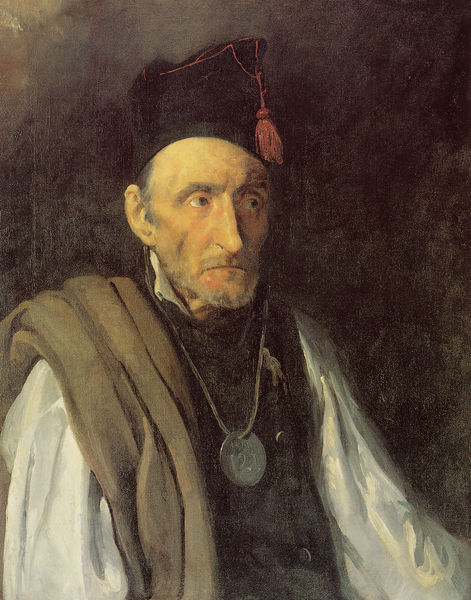
Titel: Le monomane du commandement militaire
Künstler: Théodore Géricault
Standort: Winterthur
Institution: Sammlung Oskar Reinhart am Römerholz
Schlagwörter: dunkel, gemälde, haut, kopf, mann, schatten, umhang, weiß, ocker, sitzen, braun, grau, hell, hintergrund, hut, licht, mund, nase, ohr, schwarz, stirn, blick, rot, tuch, beige, malerei, alt, bart, hemd, kappe, mütze, augen, band, bluse, falten, gesicht, inkarnat, knoten, kragen, silber, vollbart, ärmel, bildnis, herr, niederlande, portrait, porträt, schauen, öl, land, fransen, geistlicher, gewand, halbfigur, kostüm, mantel, schnur, stoff, decke, augenbrauen, bruststück, kinn, knopf, kontrast, lippen, ohren, rechts, schulter, seide, traurig, rund, kopfbedeckung, wangen, alter mann, kette, ausdruck, ölgemälde, bischof, ernst, schmal, streng, glanz, grimmig, pupillen, glänzen, metall, deutsch, überwurf, kordel, quaste, nachdenklich, augenbraue, graun, knöpfe, skepsis, weste, dünn, alter, ausgemergelt, greis, krank, medaillon, religion, scheibe, augenhöhlen, koteletten, medallie, orden, malen, kurz, stoppeln, tracht, hemdsärmel, prister, pfarrer, eingefallen, wangenknochen, halbprofil, anhänger, amulett, medallion, portät, troddel, knopfreihe, mönch, gelehrter, bommel, seife, medaille, trottel, schmallippig, osten, würde, würdevoll, münze, russisch, mager, frühe neuzeit, neuzeit, türke, kaftan, ungepflegt, kreisrund, ethno, augapfel, taler, stoppel, talisman, bartstoppel, baste, bomme', graubart, öäl, 1790, tröddel, 122, dublone, hut+